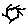
Label: sun